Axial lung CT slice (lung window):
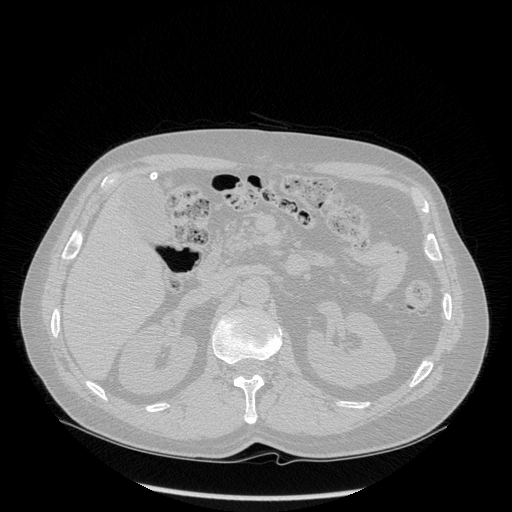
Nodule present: no